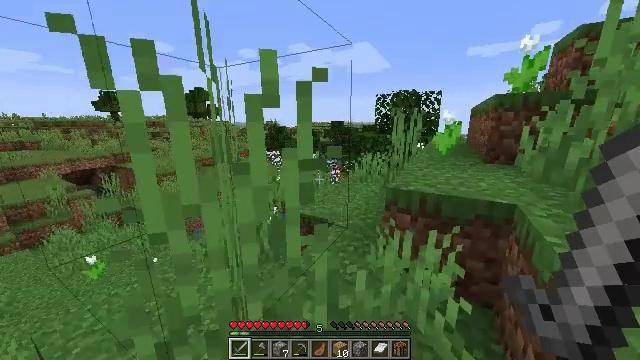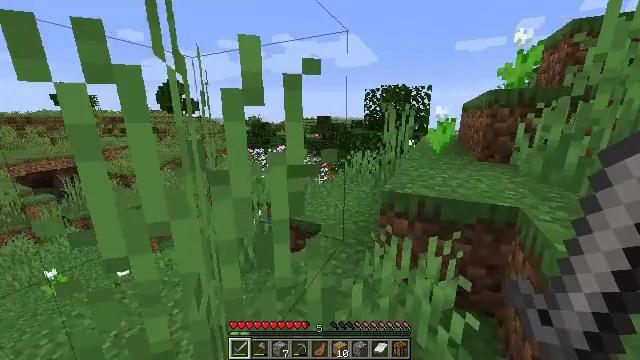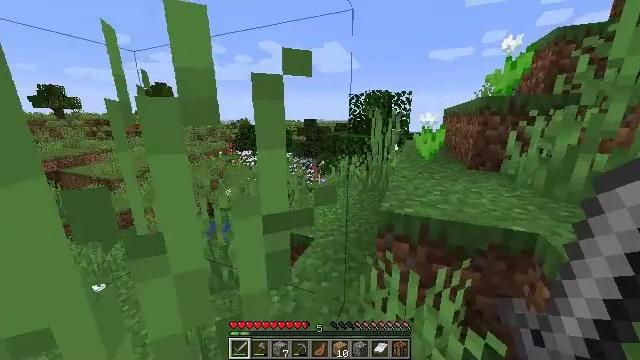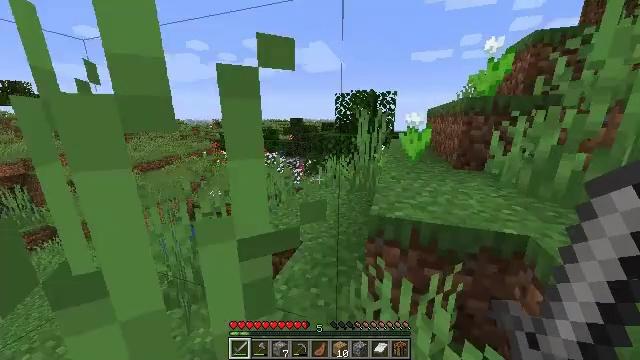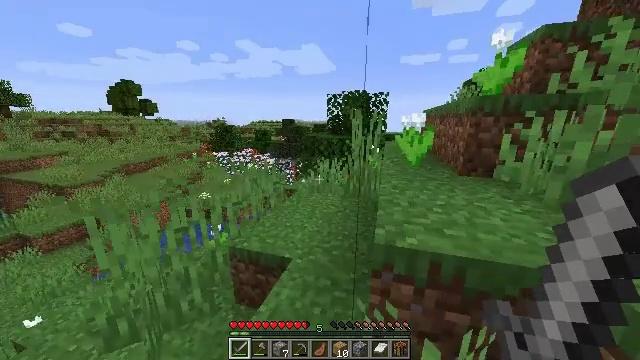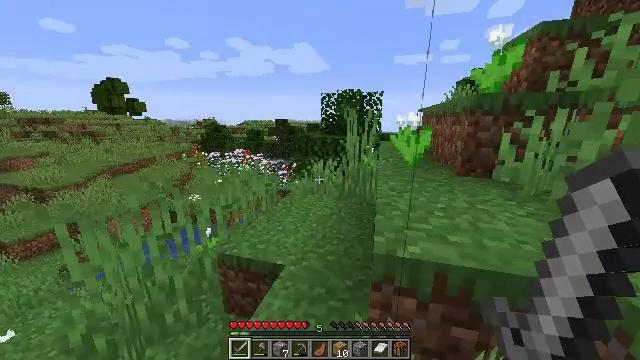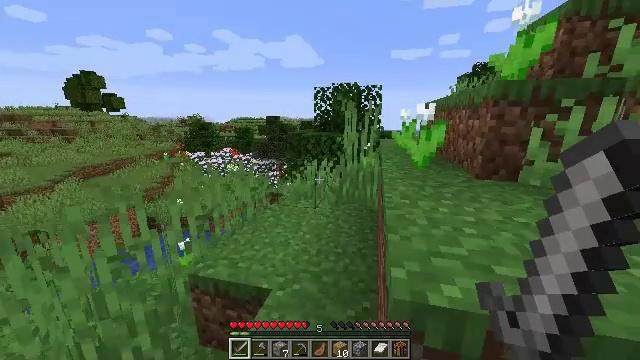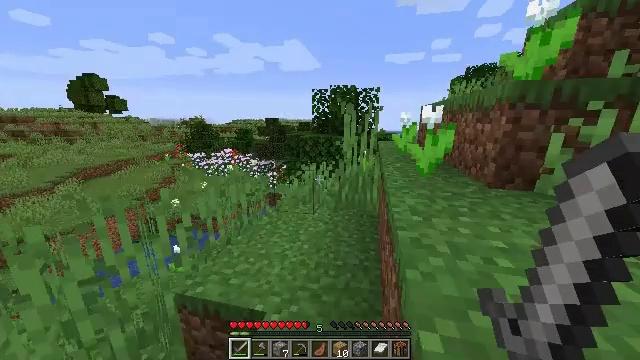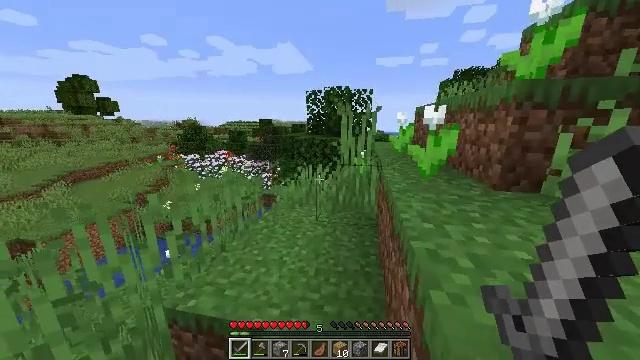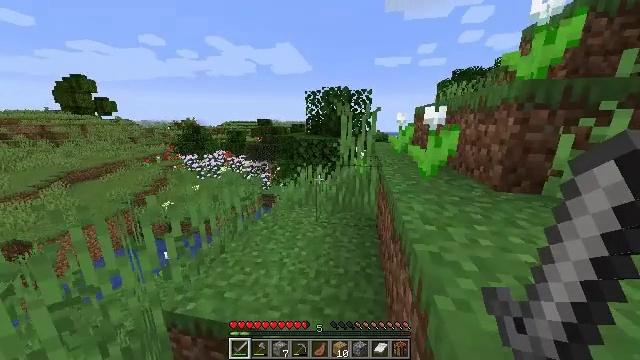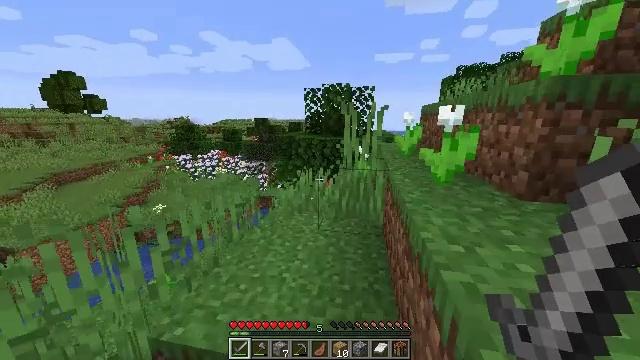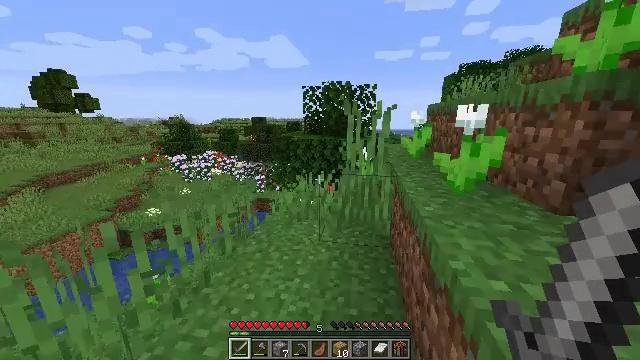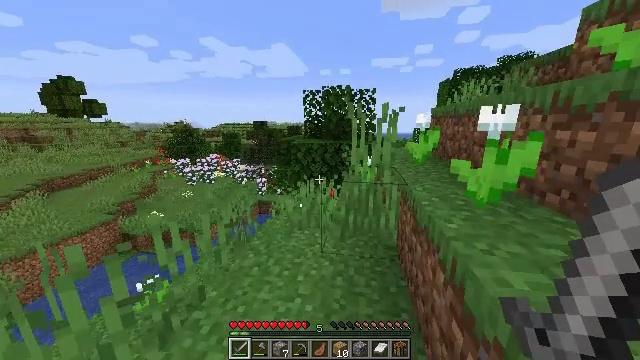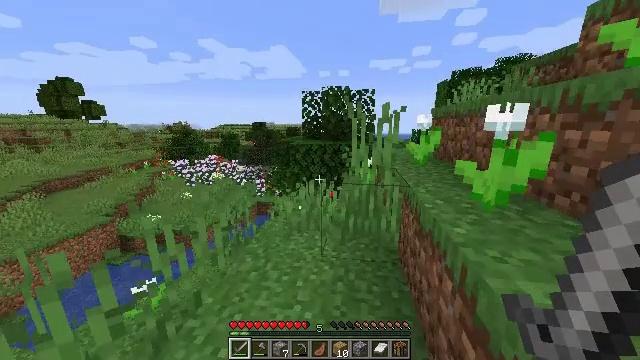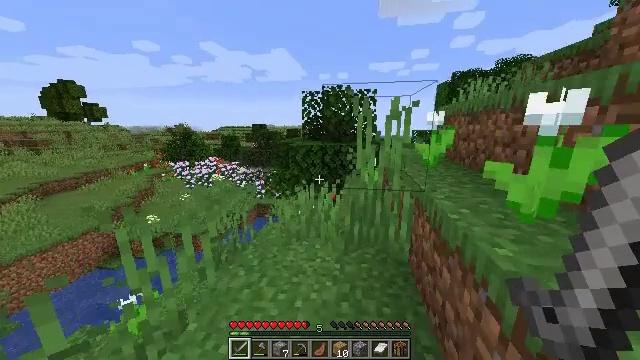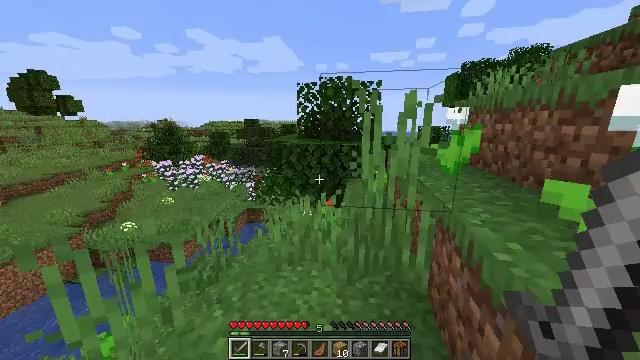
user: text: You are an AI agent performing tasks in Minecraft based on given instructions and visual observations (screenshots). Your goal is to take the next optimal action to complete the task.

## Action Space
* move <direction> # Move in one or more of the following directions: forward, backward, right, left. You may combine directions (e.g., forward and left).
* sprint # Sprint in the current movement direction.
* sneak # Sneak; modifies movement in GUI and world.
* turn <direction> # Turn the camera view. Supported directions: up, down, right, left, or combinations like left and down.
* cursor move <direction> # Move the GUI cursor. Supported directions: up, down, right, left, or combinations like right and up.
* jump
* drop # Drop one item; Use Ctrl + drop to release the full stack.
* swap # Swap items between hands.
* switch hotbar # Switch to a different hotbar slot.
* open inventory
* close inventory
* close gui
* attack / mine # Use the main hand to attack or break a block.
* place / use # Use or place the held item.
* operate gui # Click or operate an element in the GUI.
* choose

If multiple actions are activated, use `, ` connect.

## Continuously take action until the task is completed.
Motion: motion action
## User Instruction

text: Break the sugar cane.
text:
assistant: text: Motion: move forward, sprint, turn right
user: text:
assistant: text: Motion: move forward, sprint, turn right
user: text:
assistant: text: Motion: move forward, sprint, turn right
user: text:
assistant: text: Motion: move forward, sprint, turn right
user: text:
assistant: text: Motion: move forward, sprint, turn right
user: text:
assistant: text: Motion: move forward, sprint, turn right
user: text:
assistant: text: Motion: move forward, sprint
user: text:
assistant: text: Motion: move forward, sprint, turn right
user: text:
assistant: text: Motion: move forward, sprint
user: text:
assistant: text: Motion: move forward, sprint
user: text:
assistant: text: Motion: move forward, sprint
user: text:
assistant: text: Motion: move forward, sprint
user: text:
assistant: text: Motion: move forward, sprint
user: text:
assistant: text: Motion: move forward, sprint
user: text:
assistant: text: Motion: move forward, sprint
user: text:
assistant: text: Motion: move forward, sprint, turn right
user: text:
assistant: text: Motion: move forward, sprint, turn right
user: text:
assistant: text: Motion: move forward, sprint, turn right
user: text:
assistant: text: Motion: move forward, sprint, turn right
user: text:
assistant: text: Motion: move forward, sprint, turn right
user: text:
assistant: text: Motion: move forward, sprint, turn right
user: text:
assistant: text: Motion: move forward, sprint, turn right
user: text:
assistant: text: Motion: move forward, sprint, turn right
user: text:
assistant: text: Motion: move forward, sprint, turn right
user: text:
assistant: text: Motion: move forward, sprint
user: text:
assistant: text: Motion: move forward, sprint, turn right
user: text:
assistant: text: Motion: move forward, sprint
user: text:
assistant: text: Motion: move forward, sprint
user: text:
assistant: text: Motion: move forward, sprint
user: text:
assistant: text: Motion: move forward, sprint, turn right, jump